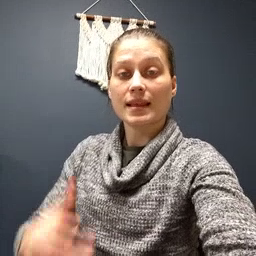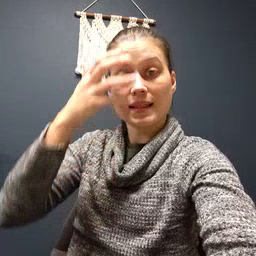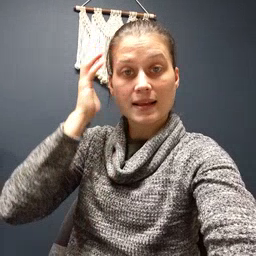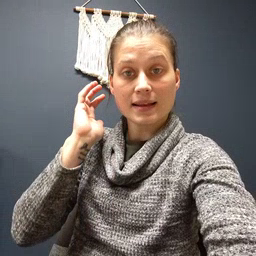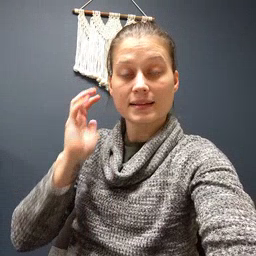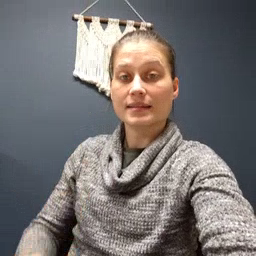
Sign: lion